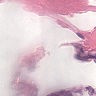
Metastatic tissue present: no